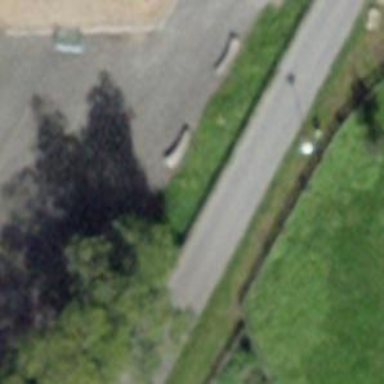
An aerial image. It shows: Bench for seating.